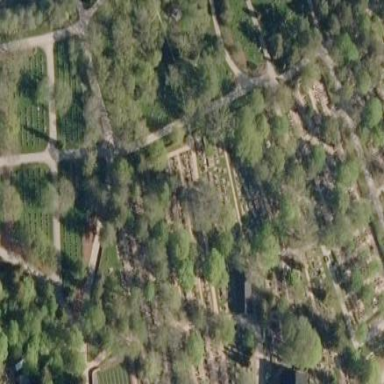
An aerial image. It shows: Cemetery.